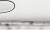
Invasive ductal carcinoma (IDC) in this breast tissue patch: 0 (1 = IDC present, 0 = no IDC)